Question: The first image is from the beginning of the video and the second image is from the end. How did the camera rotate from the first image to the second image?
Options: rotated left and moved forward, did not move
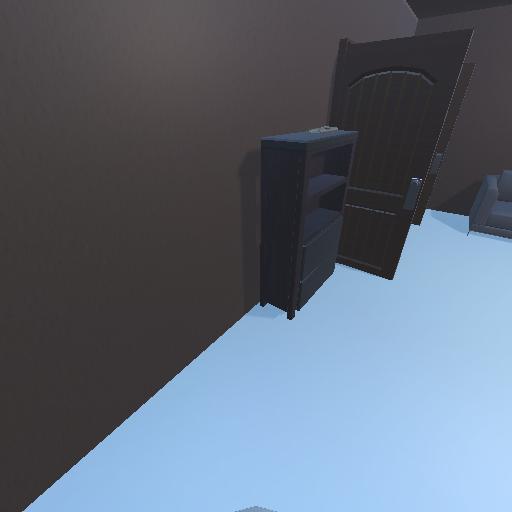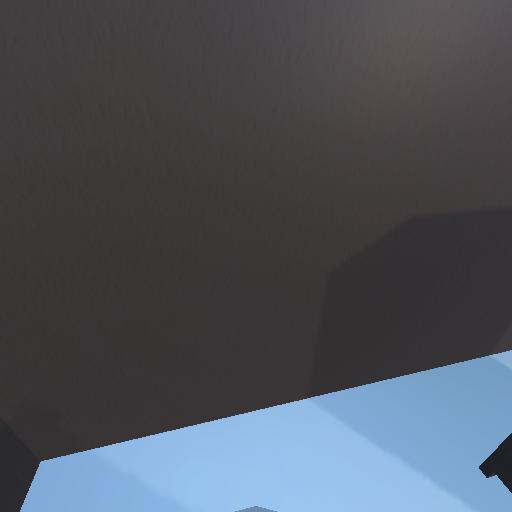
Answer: rotated left and moved forward